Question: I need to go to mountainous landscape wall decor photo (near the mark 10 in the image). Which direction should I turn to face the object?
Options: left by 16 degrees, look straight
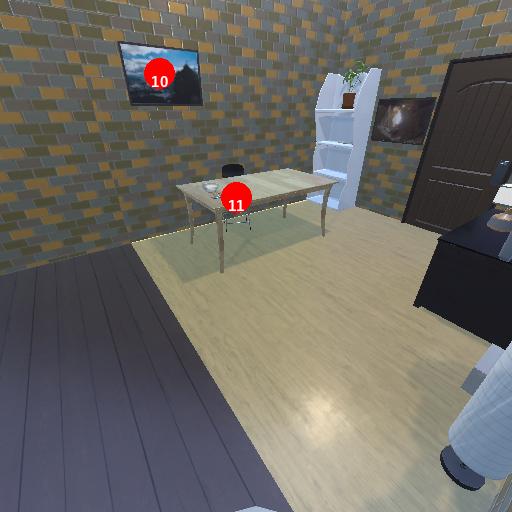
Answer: left by 16 degrees